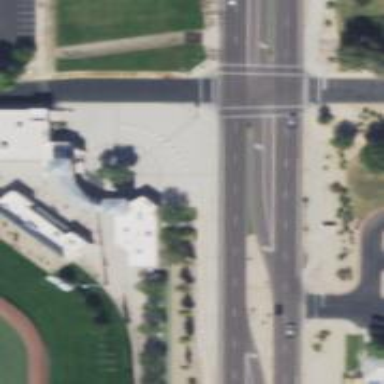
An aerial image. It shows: Pedestrian road.